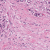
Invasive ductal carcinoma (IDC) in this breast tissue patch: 1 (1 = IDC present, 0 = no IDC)